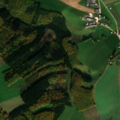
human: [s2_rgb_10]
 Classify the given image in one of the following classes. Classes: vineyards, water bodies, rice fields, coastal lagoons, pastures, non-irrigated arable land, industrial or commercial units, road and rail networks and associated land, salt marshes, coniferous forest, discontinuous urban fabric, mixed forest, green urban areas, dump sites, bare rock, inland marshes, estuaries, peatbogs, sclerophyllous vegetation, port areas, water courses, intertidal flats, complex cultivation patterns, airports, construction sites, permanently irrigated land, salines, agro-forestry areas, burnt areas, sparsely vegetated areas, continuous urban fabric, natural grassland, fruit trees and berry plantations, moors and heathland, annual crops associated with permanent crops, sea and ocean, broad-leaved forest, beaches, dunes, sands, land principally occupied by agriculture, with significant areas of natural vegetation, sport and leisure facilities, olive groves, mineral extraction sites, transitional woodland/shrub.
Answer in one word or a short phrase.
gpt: non-irrigated arable land, pastures, broad-leaved forest, mixed forest